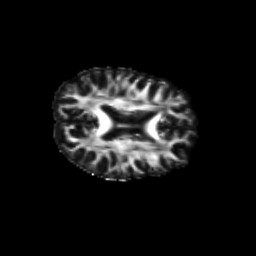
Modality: FA
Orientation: axial
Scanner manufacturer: siemens
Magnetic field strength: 3 T
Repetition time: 9.2 s
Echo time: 0.084 s